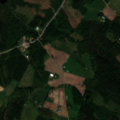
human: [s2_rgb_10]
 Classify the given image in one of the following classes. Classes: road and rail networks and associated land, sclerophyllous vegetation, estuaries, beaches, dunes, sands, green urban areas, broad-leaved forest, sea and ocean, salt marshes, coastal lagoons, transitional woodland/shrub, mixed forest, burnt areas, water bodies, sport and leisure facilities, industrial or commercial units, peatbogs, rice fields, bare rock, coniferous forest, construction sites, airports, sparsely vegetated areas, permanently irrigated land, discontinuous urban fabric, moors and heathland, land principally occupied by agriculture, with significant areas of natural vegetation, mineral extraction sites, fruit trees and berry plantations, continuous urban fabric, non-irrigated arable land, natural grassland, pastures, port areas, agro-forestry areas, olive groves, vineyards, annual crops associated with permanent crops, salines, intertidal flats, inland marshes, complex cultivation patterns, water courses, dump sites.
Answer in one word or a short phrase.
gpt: non-irrigated arable land, broad-leaved forest, coniferous forest, mixed forest